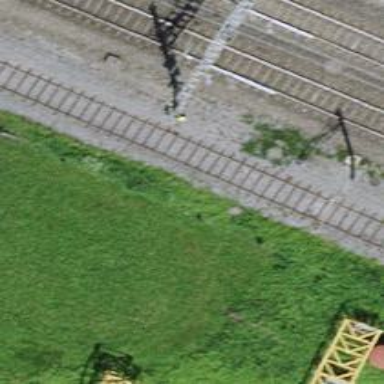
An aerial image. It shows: Siding railway line with electrified contact line for the trains.